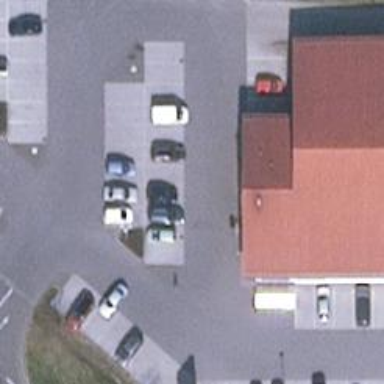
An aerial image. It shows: Bakery.